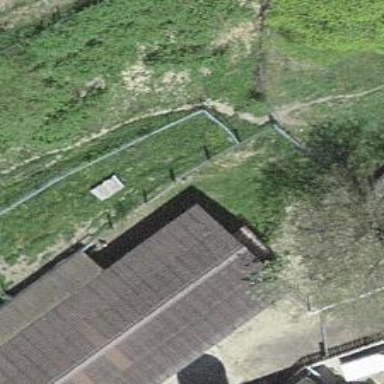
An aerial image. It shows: Shed.